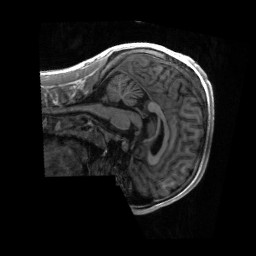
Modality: T1w
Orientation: sagittal
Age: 17
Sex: male
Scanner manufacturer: siemens
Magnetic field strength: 3 T
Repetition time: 2.53 s
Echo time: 0.00236 s